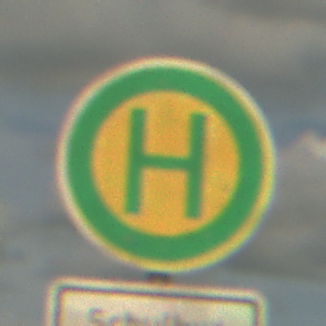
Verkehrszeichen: Haltestelle
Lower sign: ZeitangabenMitBeschraenkungAufWochentage5
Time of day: Midday
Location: Outdoor (RoadRail)
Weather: PartlyCloudy
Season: NotSpecified
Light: Natural